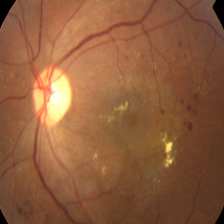
Diabetic retinopathy grade: Severe